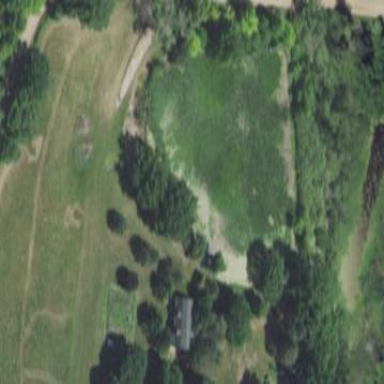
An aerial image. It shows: Peaceful pond surrounded by nature.